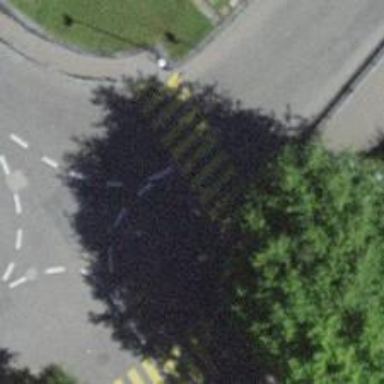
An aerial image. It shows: Marked crossing with zebra stripes on the road.